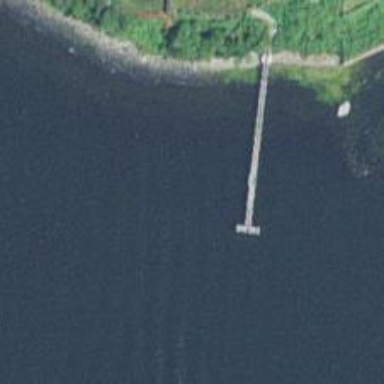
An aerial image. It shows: Man-made pier.